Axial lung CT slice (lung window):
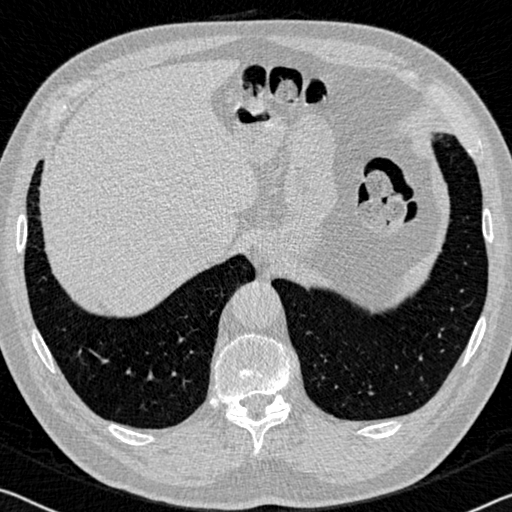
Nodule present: no